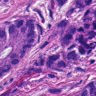
Metastatic tissue present: yes